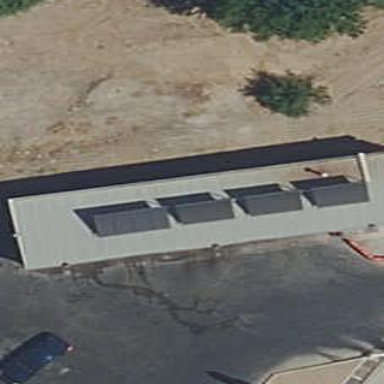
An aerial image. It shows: Car wash facility.